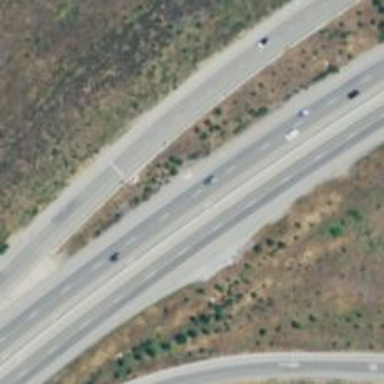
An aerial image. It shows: Asphalt trunk highway classified as expressway.